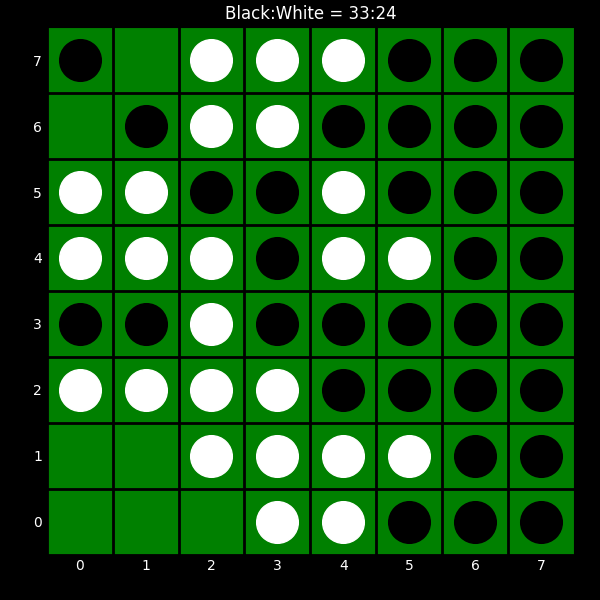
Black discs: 33
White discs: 24